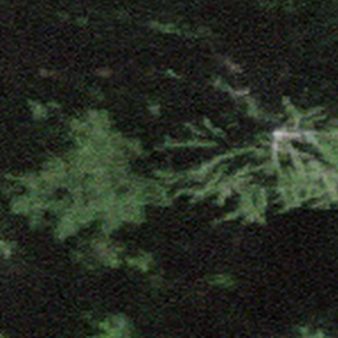
Label: other